Interaction volume radius: 5 \u00c5
Interaction volume height: 20 \u00c5
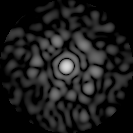
Disorder parameter: 0.8732